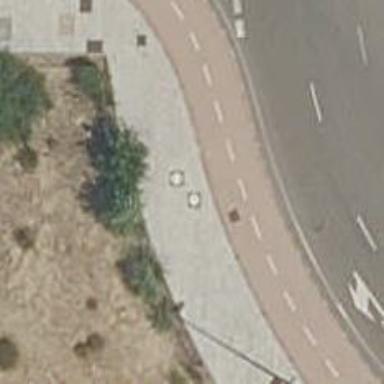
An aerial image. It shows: Cycleway.